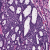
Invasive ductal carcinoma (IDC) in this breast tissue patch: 1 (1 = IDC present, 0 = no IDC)